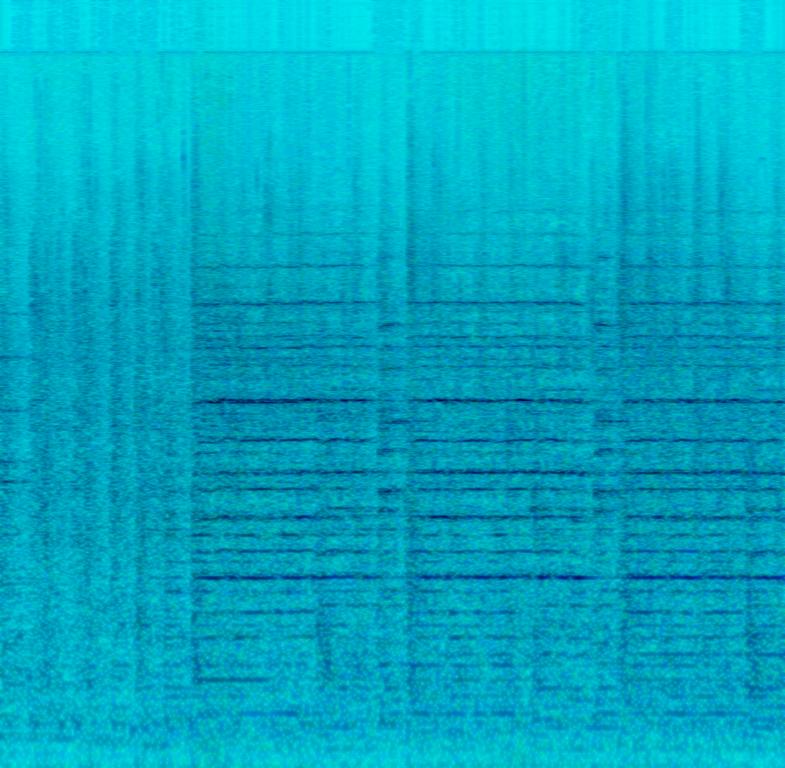
The music excerpt features a big band playing. The trumpets play a repeating melody, and thus, stand out the most. Throughout this passage one can hear sounds made by the shoes of tap dancers. The quality of the audio recording is not so good and this leads me to believe it was recorded at a live tap dancing show.